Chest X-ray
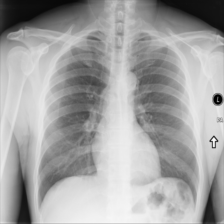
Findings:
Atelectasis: negative
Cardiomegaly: negative
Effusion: negative
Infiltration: negative
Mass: negative
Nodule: positive
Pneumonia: negative
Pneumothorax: negative
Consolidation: negative
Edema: negative
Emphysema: negative
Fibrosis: negative
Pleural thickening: negative
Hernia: negative